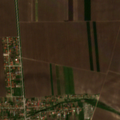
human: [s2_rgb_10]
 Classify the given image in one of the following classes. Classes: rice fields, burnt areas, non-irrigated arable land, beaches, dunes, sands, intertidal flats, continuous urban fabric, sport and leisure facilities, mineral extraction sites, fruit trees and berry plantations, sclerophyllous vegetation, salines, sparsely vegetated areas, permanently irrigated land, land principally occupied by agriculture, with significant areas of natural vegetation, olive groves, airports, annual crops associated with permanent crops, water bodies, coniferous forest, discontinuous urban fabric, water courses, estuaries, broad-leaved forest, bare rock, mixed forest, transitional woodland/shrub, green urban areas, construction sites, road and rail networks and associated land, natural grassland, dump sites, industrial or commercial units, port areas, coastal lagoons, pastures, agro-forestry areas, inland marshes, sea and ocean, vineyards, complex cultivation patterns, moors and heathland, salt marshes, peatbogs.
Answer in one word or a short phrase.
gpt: discontinuous urban fabric, non-irrigated arable land